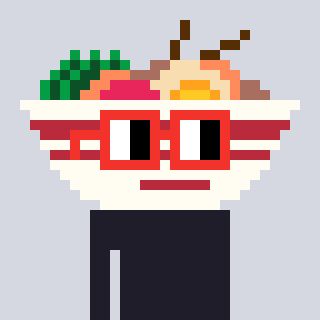
a pixel art character with square red glasses, a noodles-shaped head and a redpinkish-colored body on a cool background